Question: I would like to create a separator line like this one:

Any idea about how to implement it?
I tried getting an image of the line and using 'UIAppearance' proxy objects:
'''
[[UITableView appearanceWhenContainedIn:[MyController class], nil] setSeparatorColor:
[UIColor colorWithPatternImage:[UIImage imageNamed:@"line.png"]]];
[[UITableView appearanceWhenContainedIn:[MyController class], nil] setSeparatorStyle:UITableViewCellSeparatorStyleSingleLine];
'''
but,somehow, only the black line gets rendered.
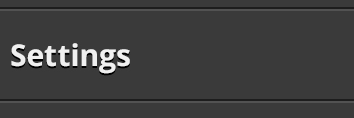
Answer: you can try below:
'''
UIView *separator = [[UIView alloc] initWithFrame:CGRectMake(0, cell.contentView.frame.size.height - 1.0, cell.contentView.frame.size.width, 1)];
separator.backgroundColor = myColor;
[cell.contentView addSubview:separator];
'''
or
'''
- (UITableViewCell *)tableView:(UITableView *)tableView cellForRowAtIndexPath:(NSIndexPath *)indexPath {
UIImageView *imageView = [[UIImageView alloc] initWithImage:[UIImage imageNamed:@"separator.png"]];
imageView.frame = CGRectMake(0, 100, 320, 1);
[customCell.contentView addSubview:imageView];
return customCell;
}
'''